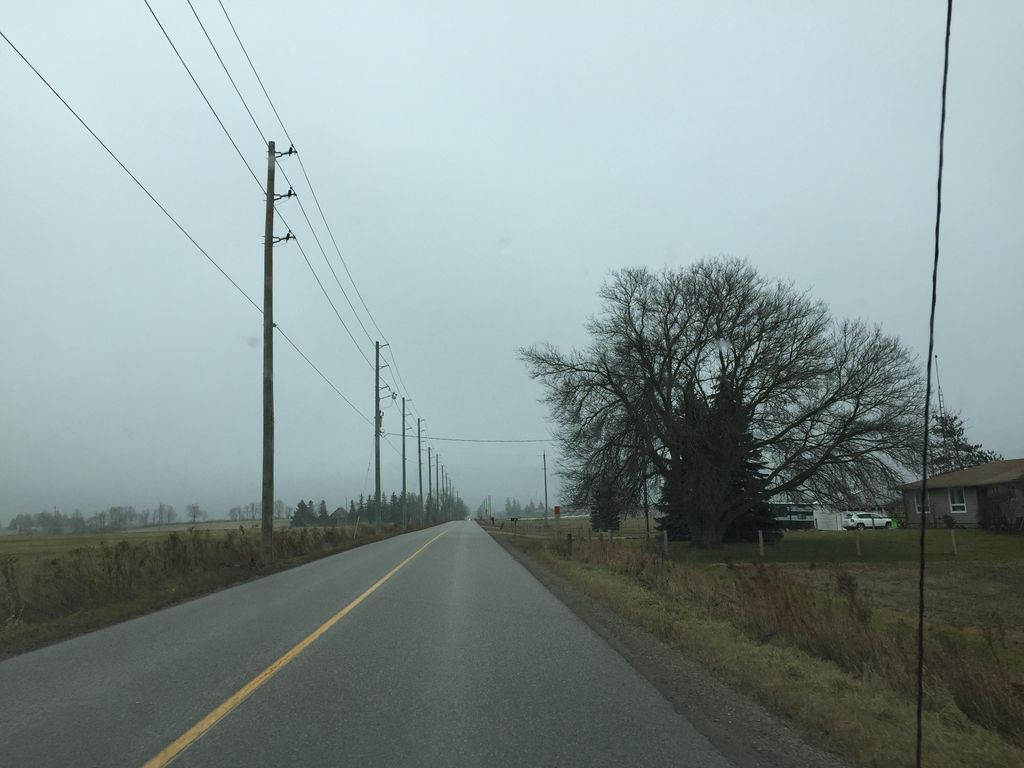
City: kitchener-waterloo